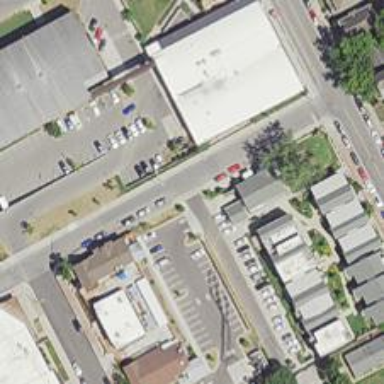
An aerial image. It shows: Alley classified as service road.